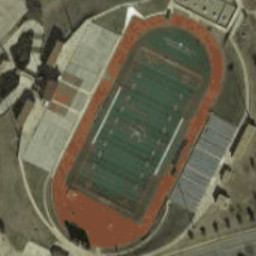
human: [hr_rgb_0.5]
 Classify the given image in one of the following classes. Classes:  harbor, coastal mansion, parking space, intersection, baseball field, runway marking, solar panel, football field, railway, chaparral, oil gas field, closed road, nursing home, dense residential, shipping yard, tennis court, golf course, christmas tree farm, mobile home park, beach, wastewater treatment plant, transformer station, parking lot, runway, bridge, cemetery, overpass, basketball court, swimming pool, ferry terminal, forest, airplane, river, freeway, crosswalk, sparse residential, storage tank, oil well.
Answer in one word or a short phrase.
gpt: football field